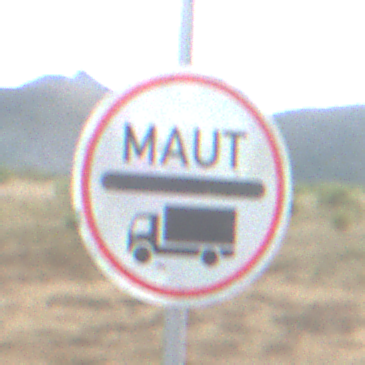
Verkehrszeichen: Mautpflicht
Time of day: Midday
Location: Outdoor (Nature)
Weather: PartlyCloudy
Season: NotSpecified
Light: Natural